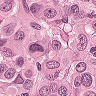
Metastatic tissue present: yes